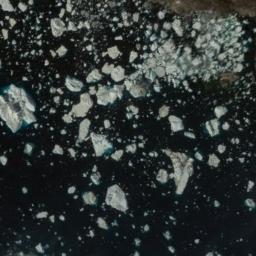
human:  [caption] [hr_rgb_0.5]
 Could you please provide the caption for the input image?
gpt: A lot of small pieces of sea ice float in the deep blue sea .

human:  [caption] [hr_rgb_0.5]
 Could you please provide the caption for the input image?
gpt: Sea ice is more dense in the upper right .

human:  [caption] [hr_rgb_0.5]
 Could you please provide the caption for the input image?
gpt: Countless large and small pieces of ice are connected into a loose large piece floating on the blue sea .

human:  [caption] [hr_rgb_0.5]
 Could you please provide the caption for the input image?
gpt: There are many ice on the deep blue sea next to the land .

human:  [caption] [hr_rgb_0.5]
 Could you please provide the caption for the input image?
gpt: There are many pieces of sea ice .